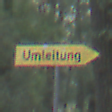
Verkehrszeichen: UmleitungswegweiserRechtsweisend
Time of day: SunriseSunset
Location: Outdoor (Nature)
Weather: NotSpecified
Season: Autumn
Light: Natural